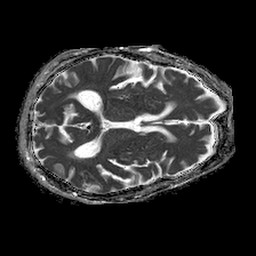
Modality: ADC
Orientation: axial
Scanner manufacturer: philips
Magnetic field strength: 1.5 T
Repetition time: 4.6 s
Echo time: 0.08631 s